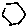
Label: hexagon